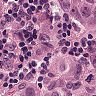
Metastatic tissue present: yes